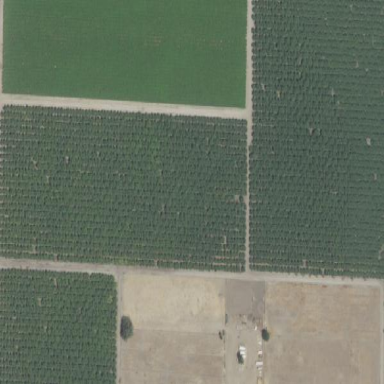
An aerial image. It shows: Orchard.